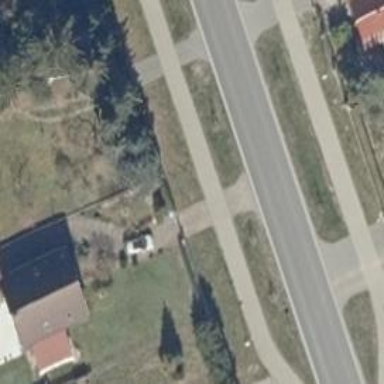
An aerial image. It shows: Driveway.